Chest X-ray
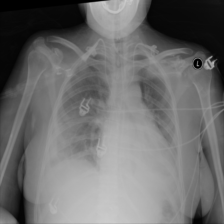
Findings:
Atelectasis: negative
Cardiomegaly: negative
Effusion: positive
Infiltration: negative
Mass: negative
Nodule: negative
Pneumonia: negative
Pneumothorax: negative
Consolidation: negative
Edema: positive
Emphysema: negative
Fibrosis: negative
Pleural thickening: negative
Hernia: negative